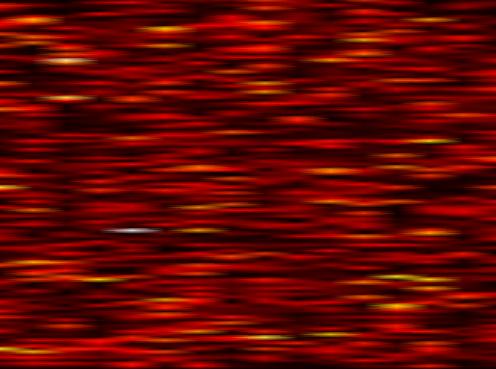
Label: OFDM